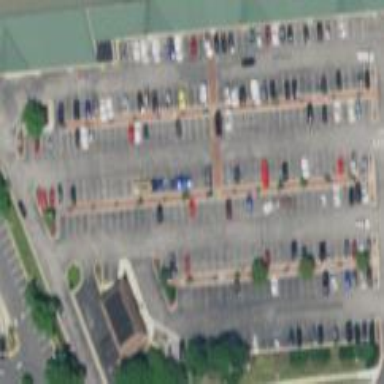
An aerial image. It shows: Parking area.